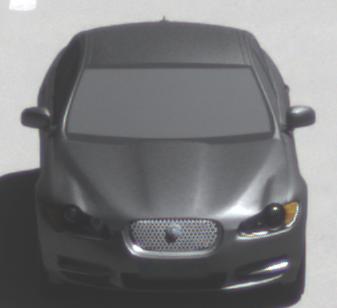
Make: Jaguar
Model: XF 3.0 V6
Detailed model: XF (X250) Limousine
Model produced from: 2010/02
Model produced until: 2010/10
Doors: 4
Color: gray
Road condition: dry road
Daytime: midday
Contrast: high contrast